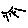
Label: sun